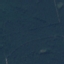
Land use / land cover: Forest